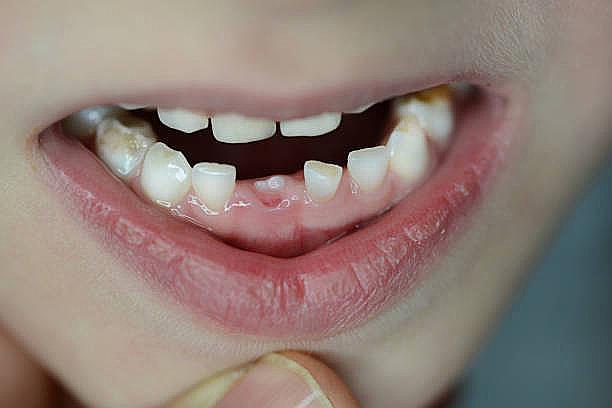
Condition: hypodontia